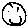
Label: smiley face